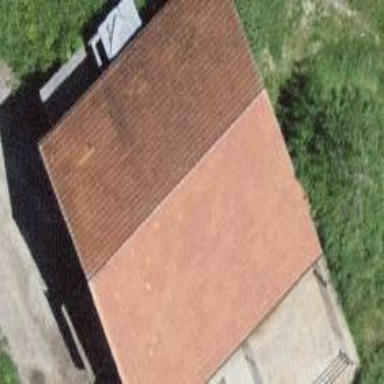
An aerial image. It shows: Farm building.